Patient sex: M
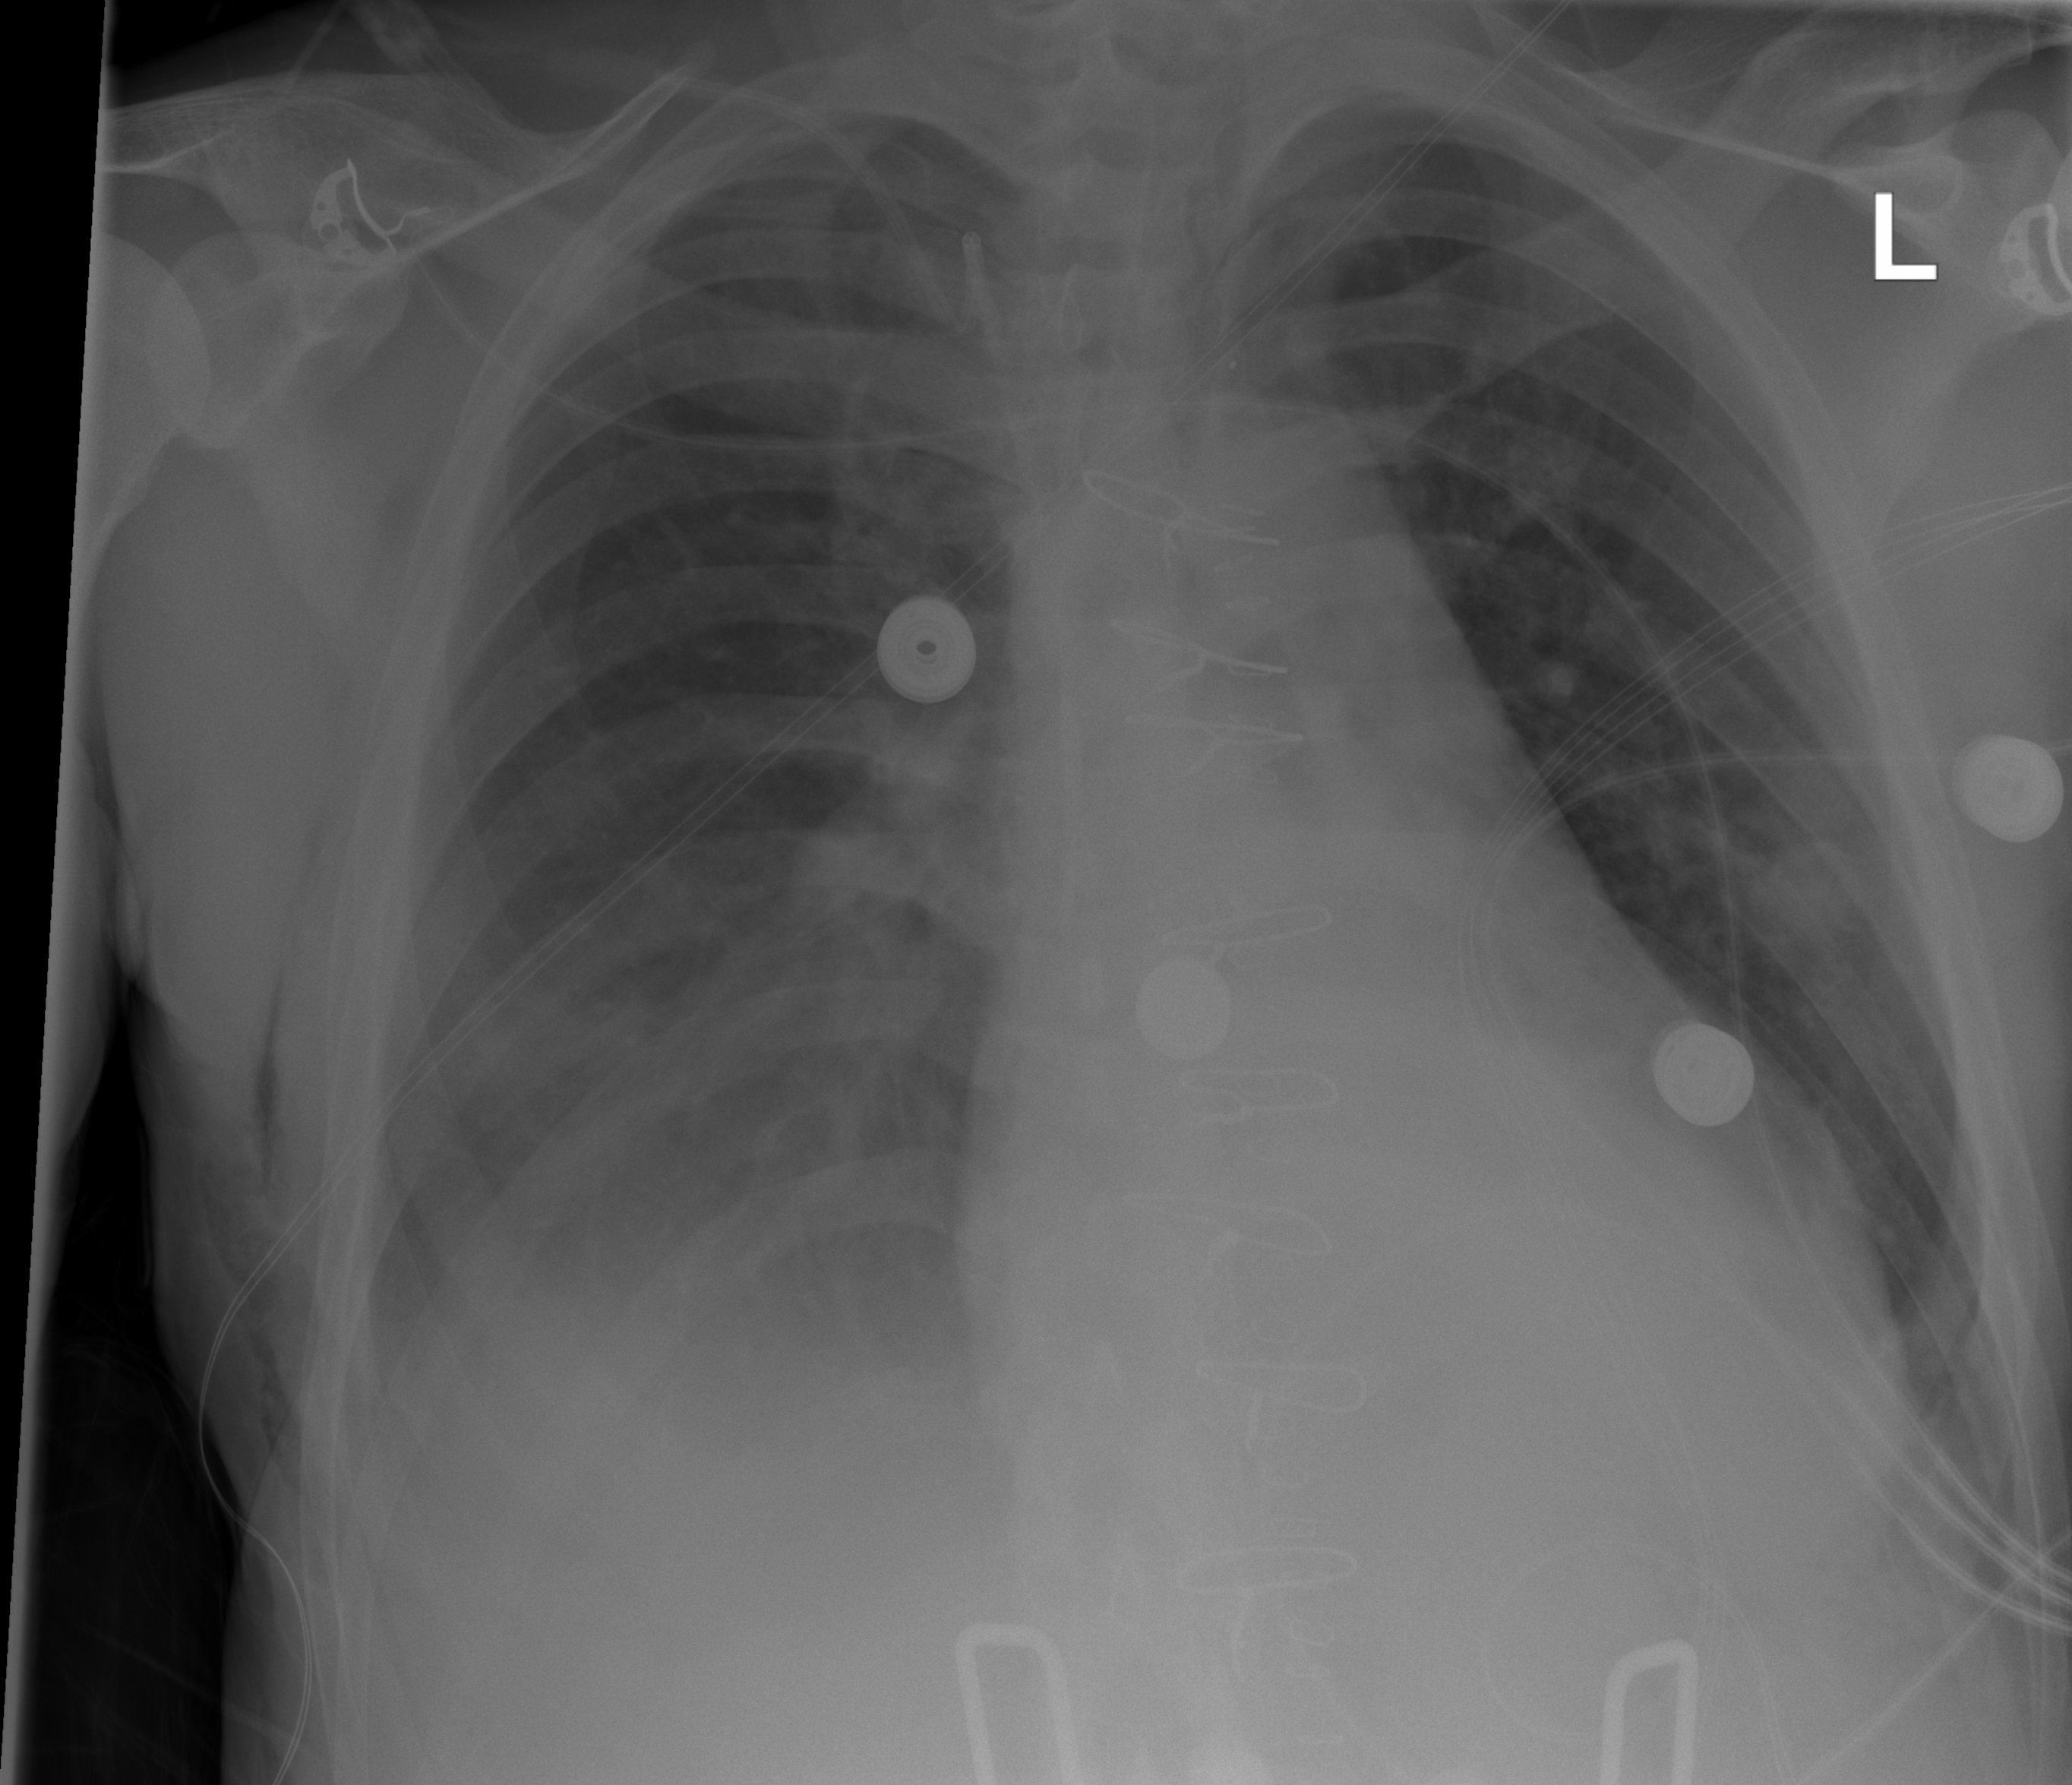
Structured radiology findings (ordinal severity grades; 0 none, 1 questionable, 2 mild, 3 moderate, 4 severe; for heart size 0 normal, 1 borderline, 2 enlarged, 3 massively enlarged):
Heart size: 0
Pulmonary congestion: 0
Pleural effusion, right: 2
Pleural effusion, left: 0
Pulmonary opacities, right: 1
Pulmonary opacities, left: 1
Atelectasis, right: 2
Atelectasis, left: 1